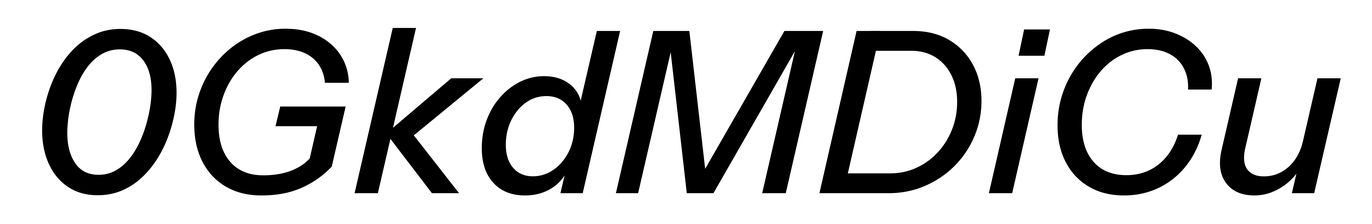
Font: InstrumentSans-Italic_Medium_Italic